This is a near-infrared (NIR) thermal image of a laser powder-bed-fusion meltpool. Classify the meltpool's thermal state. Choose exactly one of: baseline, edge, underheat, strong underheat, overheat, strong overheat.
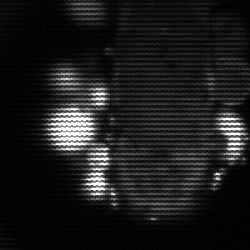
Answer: strong underheat